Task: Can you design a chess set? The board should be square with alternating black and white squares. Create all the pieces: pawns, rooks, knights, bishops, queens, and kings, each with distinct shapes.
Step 4484:
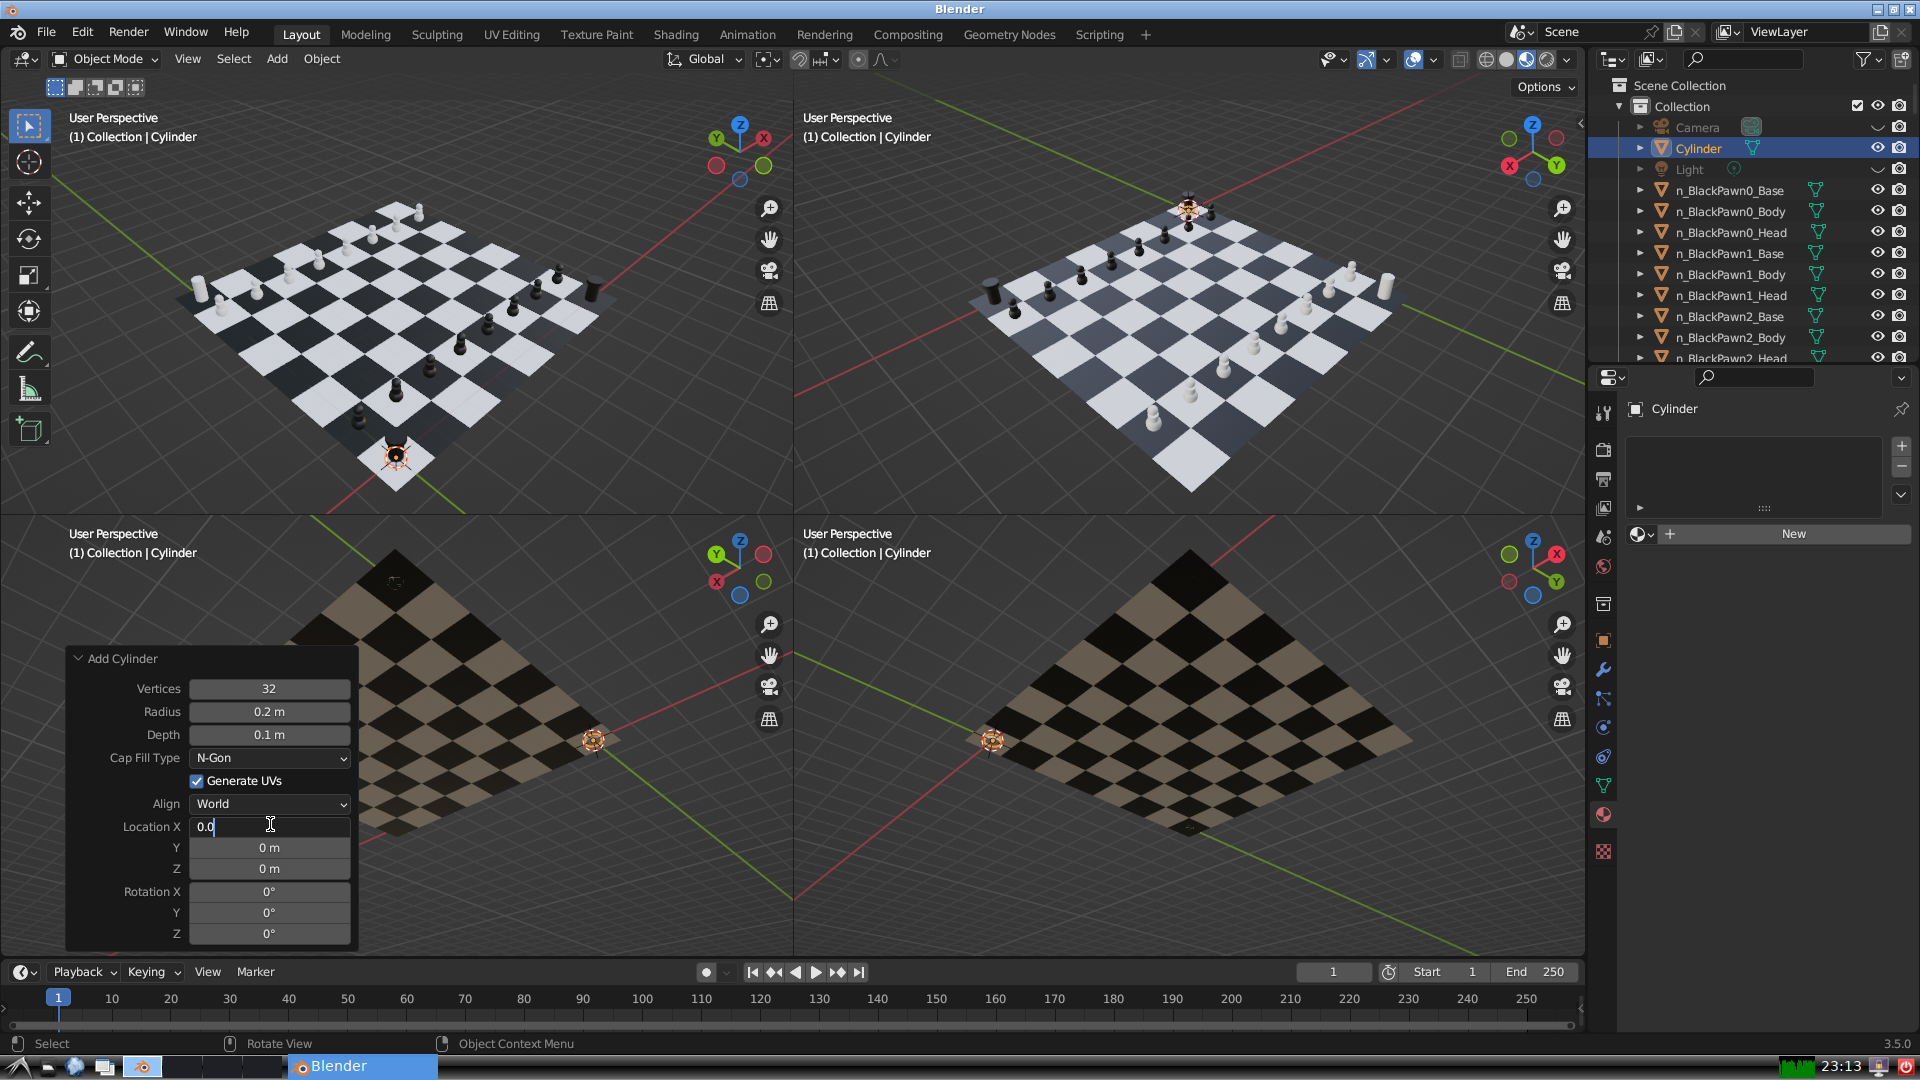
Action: {"key_press": ['Return']}